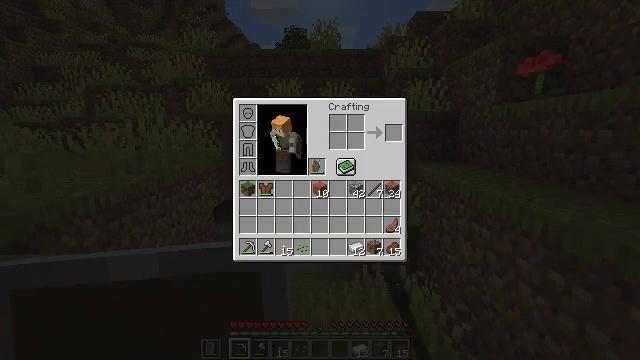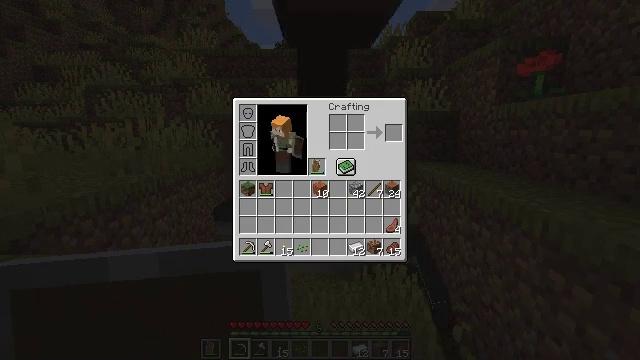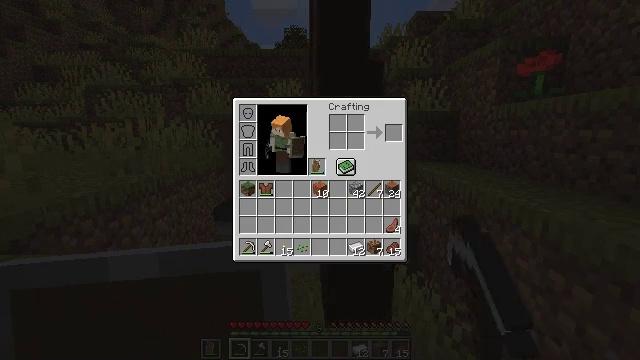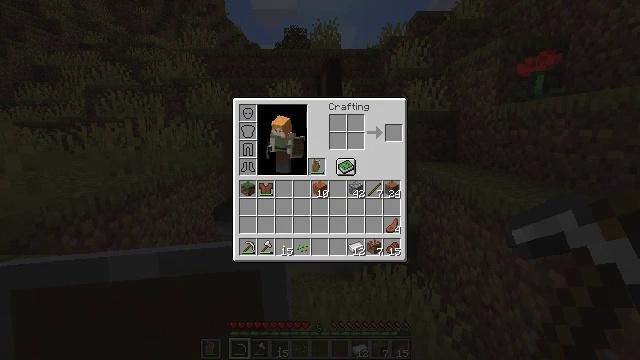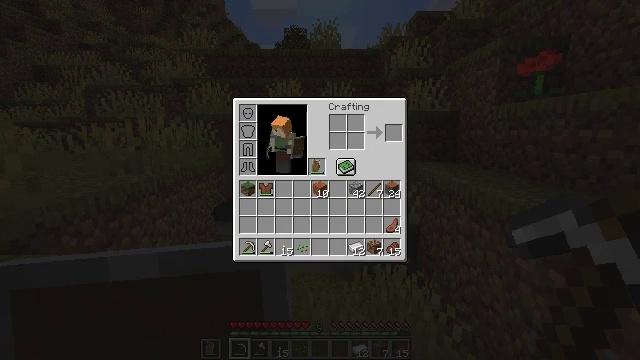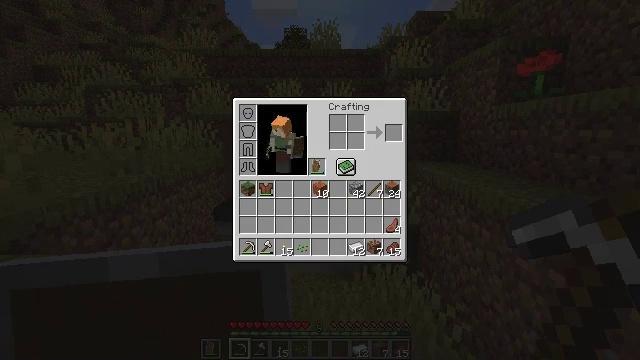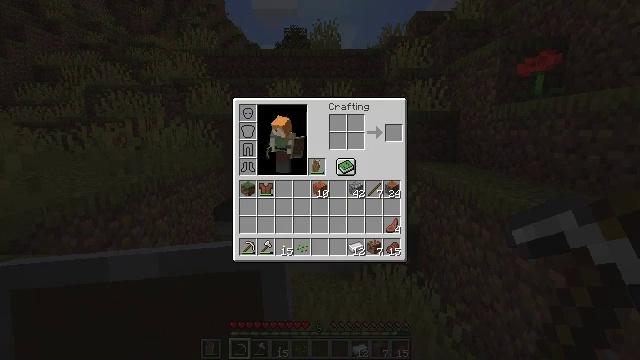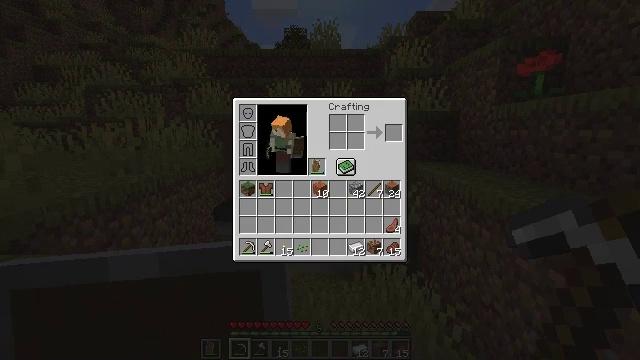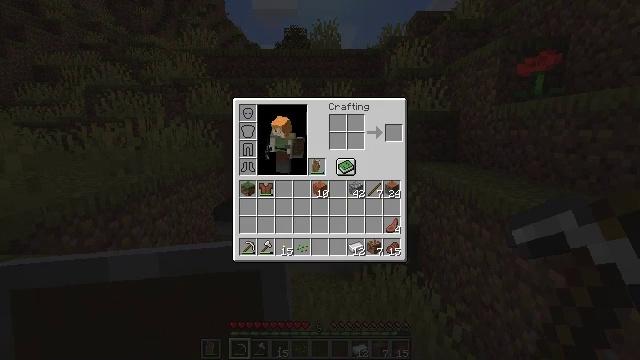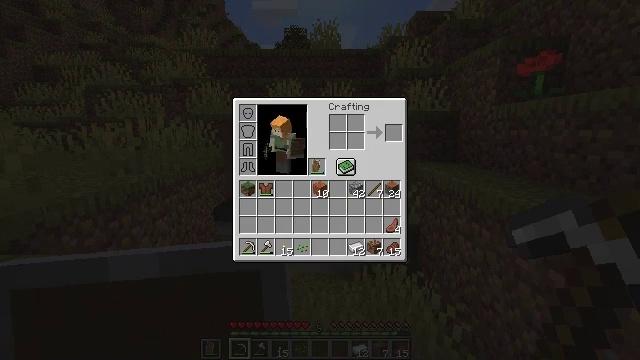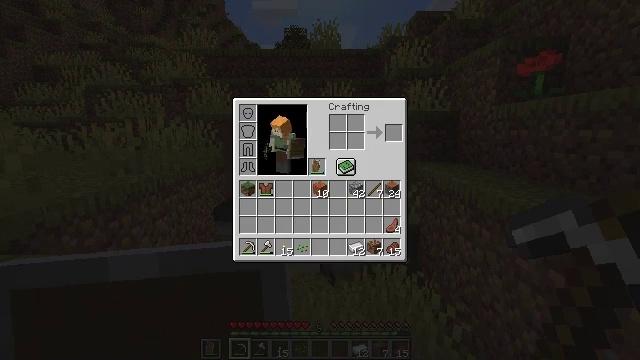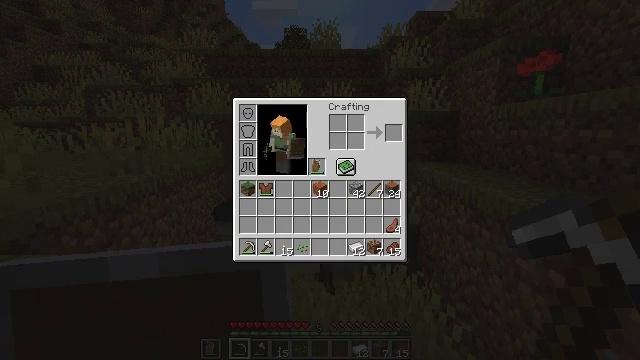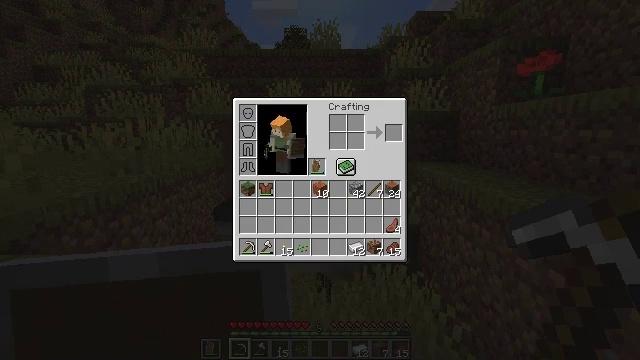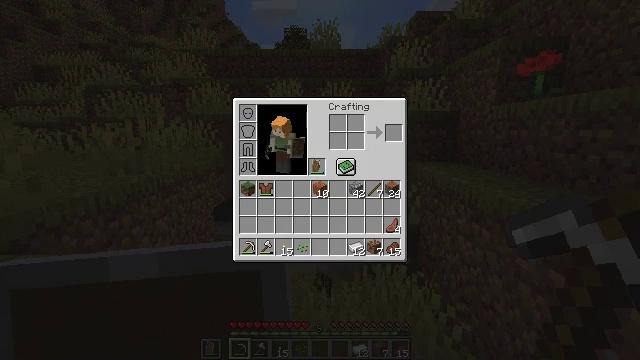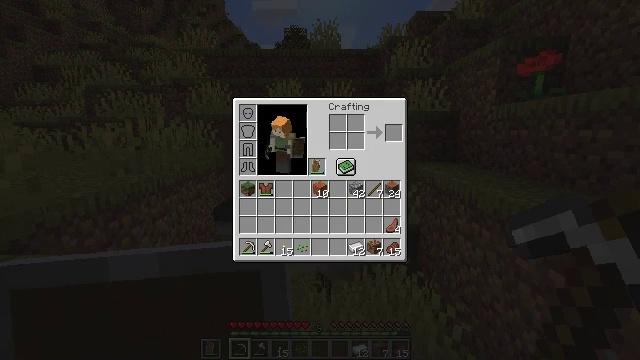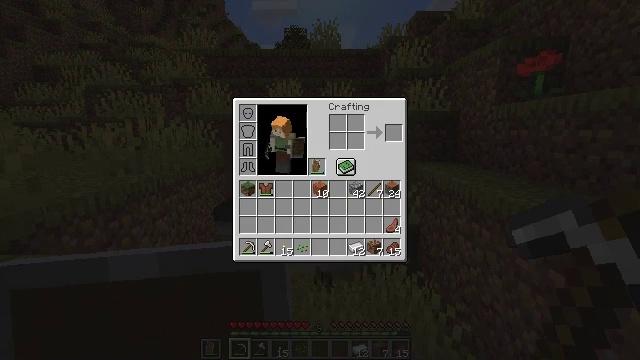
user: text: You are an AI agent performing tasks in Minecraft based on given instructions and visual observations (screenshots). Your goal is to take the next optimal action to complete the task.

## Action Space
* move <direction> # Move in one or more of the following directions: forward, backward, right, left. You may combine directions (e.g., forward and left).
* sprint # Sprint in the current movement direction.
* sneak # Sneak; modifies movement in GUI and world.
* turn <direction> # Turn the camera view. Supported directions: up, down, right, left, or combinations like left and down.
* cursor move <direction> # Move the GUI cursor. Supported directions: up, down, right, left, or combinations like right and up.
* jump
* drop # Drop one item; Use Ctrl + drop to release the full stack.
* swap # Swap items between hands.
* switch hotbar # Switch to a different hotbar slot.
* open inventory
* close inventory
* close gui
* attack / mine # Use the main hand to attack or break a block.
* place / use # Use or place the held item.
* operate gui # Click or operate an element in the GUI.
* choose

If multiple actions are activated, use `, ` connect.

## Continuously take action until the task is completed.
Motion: motion action
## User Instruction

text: Remove a grass block from the inventory.
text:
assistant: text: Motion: open gui
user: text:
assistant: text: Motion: cursor move right
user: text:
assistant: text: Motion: no_op
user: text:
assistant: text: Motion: no_op
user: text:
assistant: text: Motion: operate gui
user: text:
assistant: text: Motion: operate gui
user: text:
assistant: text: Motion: cursor move left
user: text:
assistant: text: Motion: cursor move left
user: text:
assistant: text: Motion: cursor move left, operate gui
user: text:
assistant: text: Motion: operate gui
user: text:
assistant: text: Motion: cursor move right
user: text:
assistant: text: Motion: cursor move right
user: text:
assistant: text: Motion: no_op
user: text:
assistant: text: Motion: no_op
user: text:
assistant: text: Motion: no_op
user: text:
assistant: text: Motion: no_op
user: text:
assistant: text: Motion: no_op
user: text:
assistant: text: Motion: no_op
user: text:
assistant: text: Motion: cursor move right
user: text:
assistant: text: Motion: no_op
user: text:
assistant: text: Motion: operate gui
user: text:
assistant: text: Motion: operate gui
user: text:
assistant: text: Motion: cursor move left
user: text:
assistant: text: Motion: cursor move left
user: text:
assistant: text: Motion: cursor move left, operate gui
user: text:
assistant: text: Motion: operate gui
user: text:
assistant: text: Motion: cursor move right, operate gui
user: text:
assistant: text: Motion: cursor move right
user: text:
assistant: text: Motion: cursor move right
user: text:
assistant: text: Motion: cursor move right